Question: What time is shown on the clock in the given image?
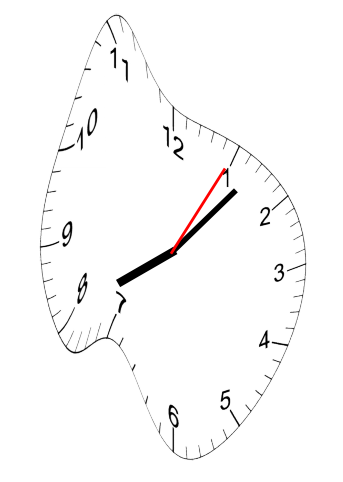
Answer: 08:07:05